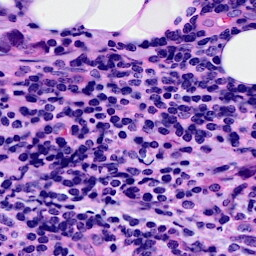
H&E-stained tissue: Breast